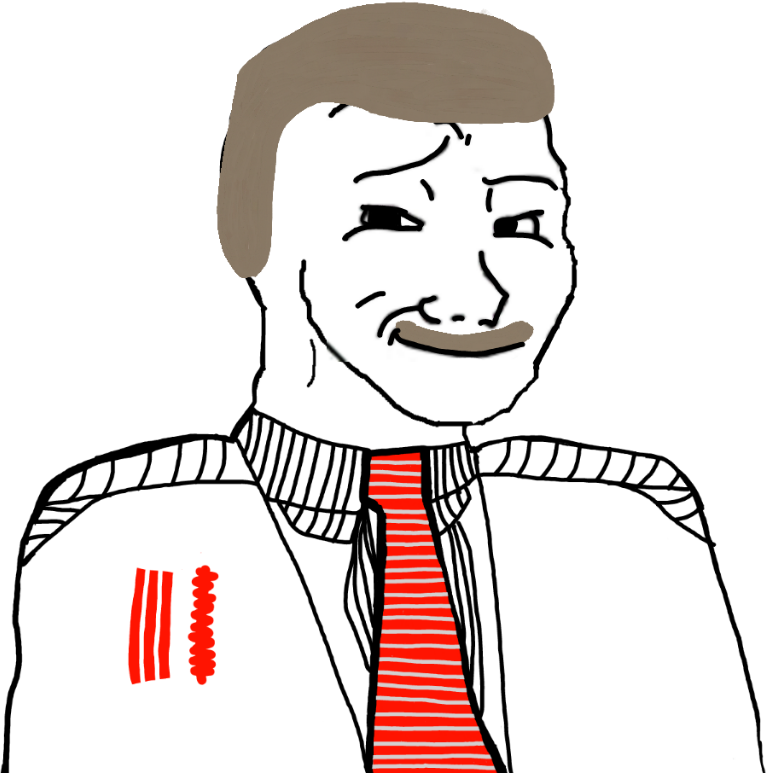
Label: 5_Smugjak